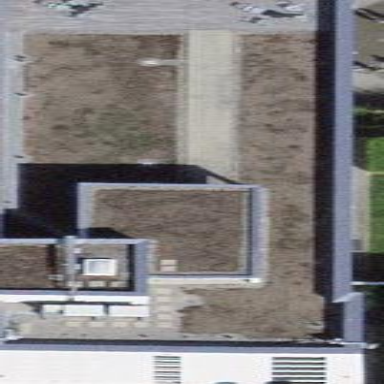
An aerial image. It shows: Hotel building.